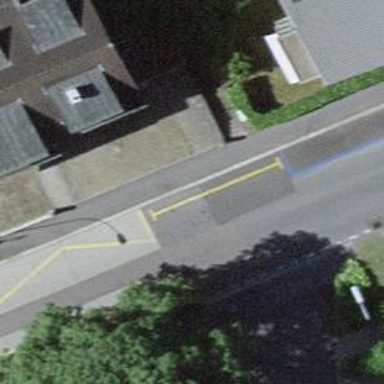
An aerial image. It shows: Kerb serving as barrier.